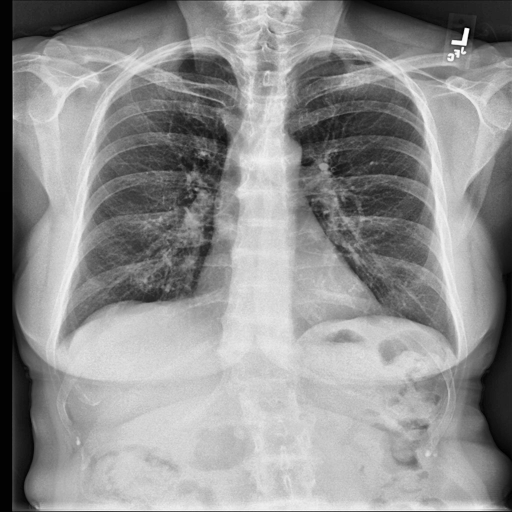
Finding: NORMAL